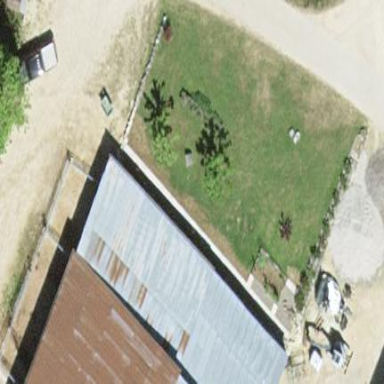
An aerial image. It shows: Farm auxiliary building.